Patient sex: M
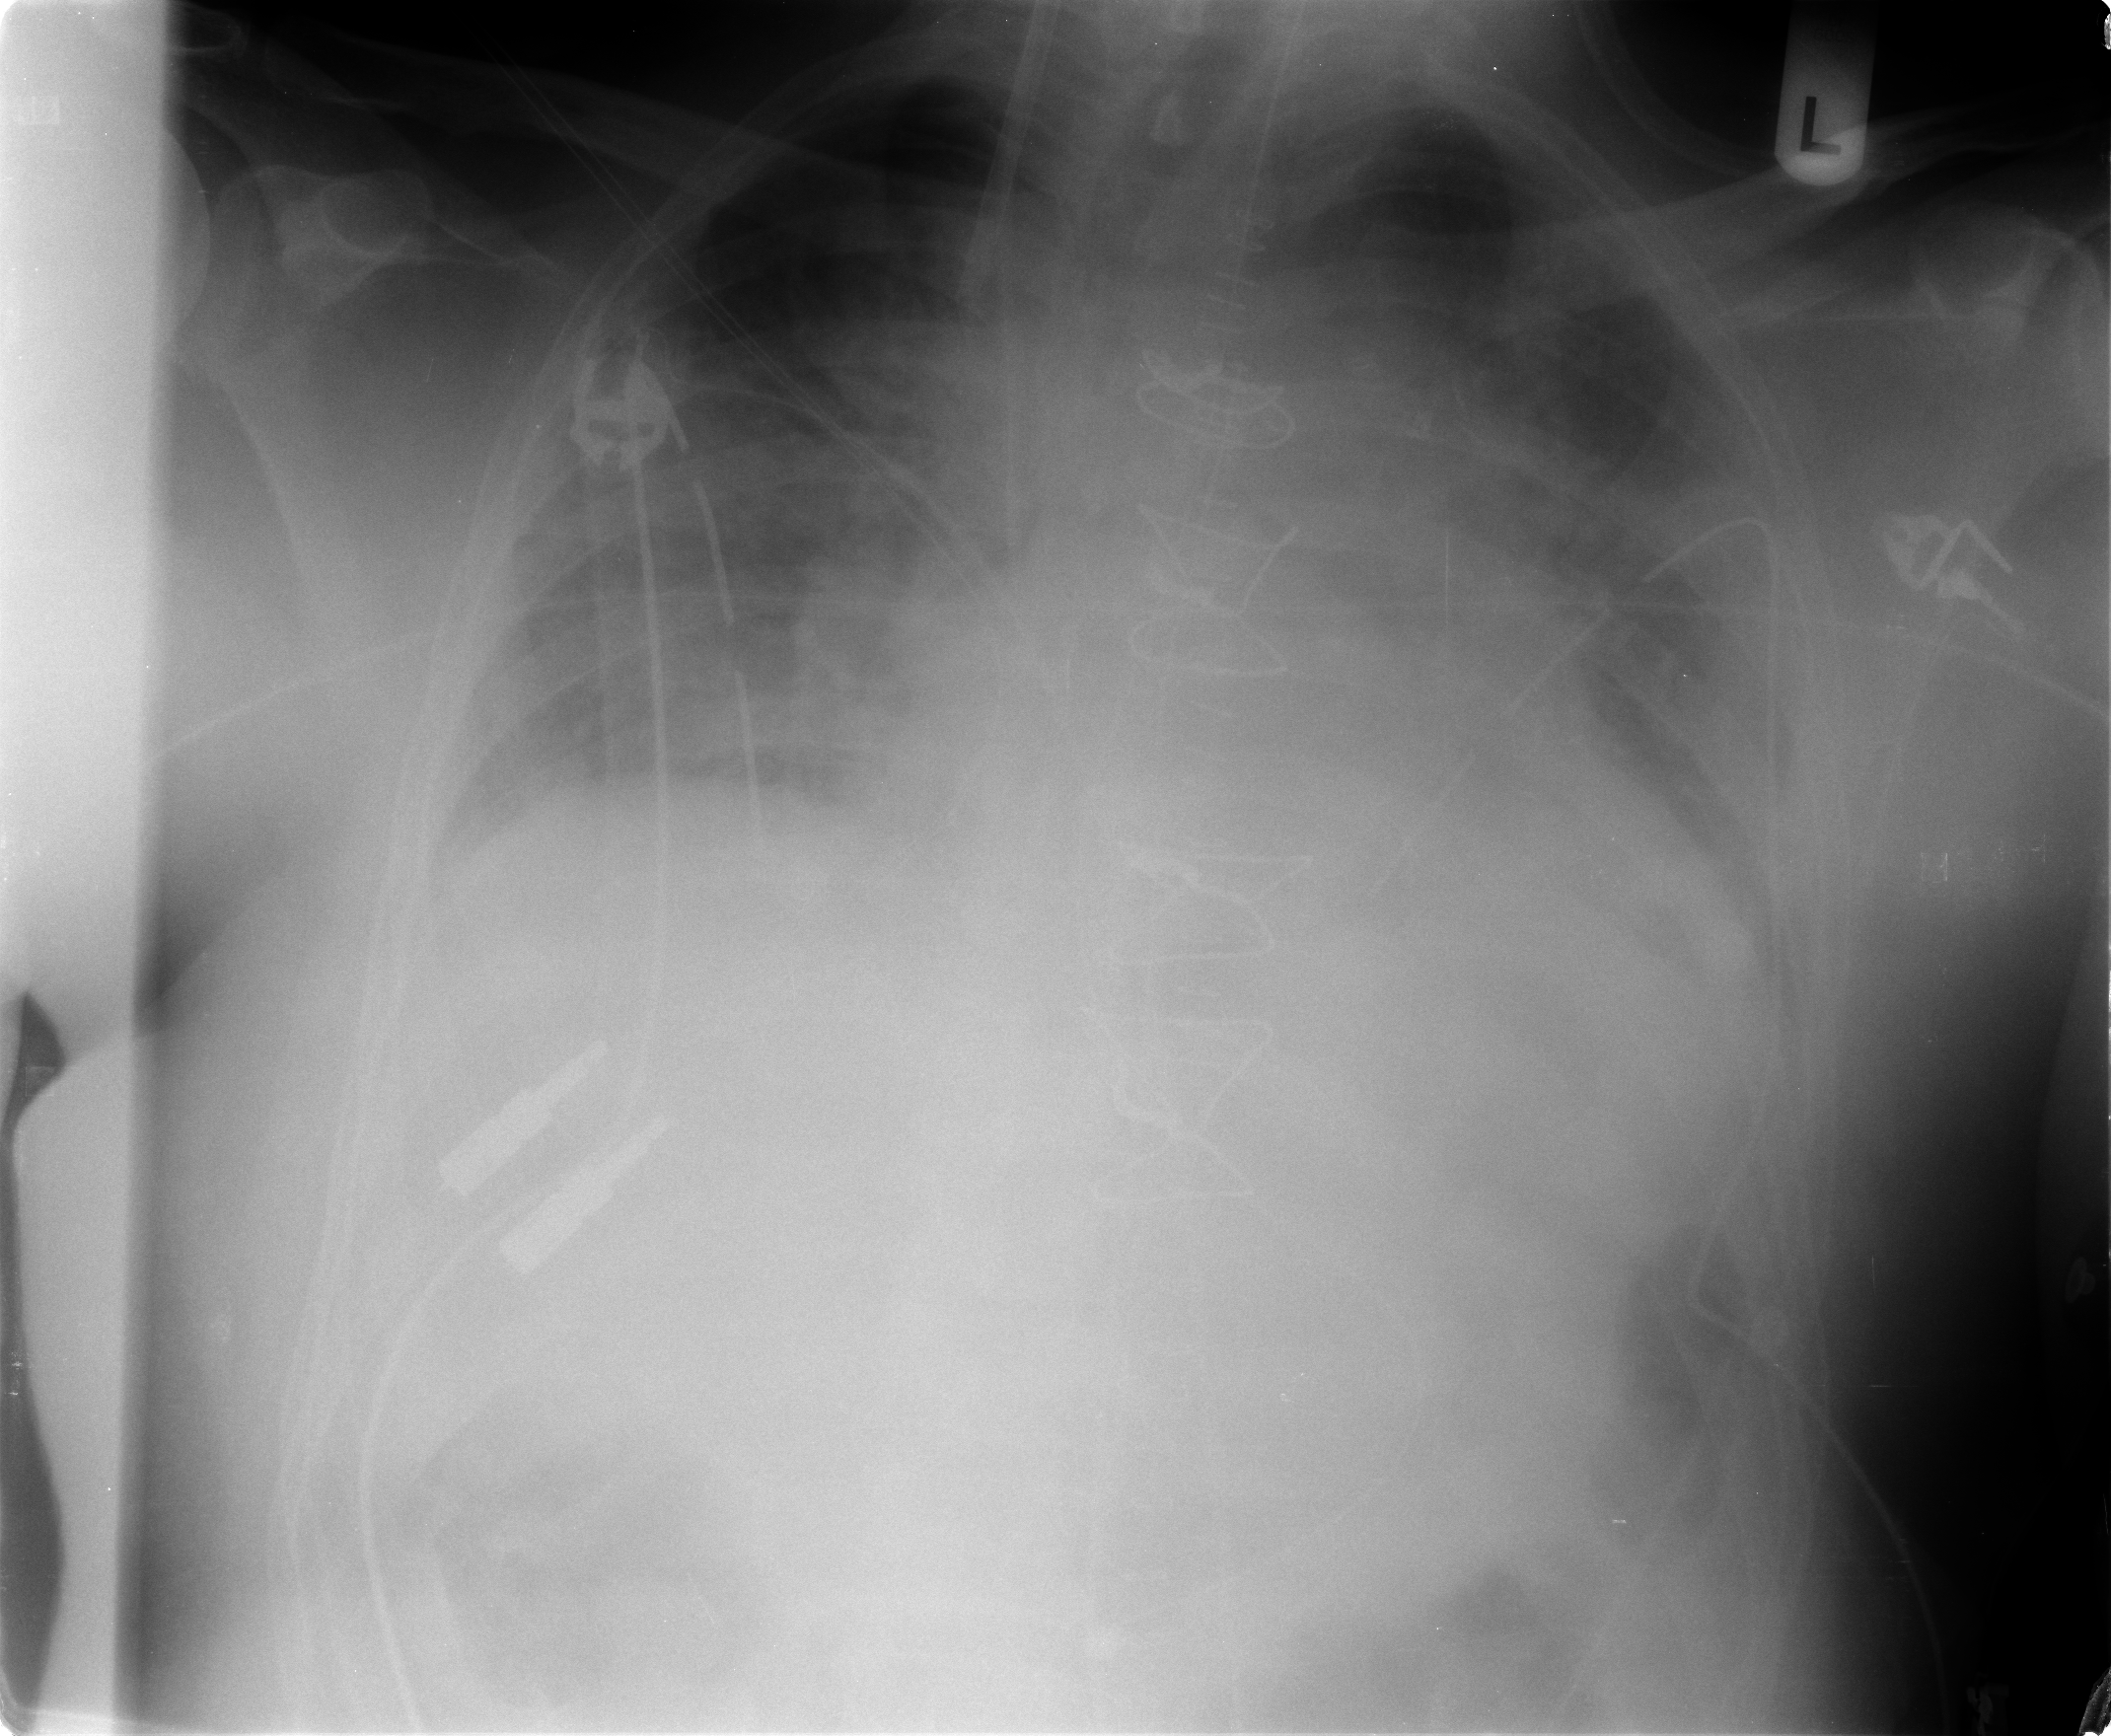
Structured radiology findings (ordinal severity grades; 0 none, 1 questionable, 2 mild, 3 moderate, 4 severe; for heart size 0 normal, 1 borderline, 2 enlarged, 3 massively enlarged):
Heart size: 1
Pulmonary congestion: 3
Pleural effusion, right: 1
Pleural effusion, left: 2
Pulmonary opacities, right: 3
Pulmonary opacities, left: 2
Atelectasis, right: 2
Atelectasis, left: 2